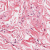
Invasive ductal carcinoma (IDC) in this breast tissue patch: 0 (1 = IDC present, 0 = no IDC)